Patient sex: M
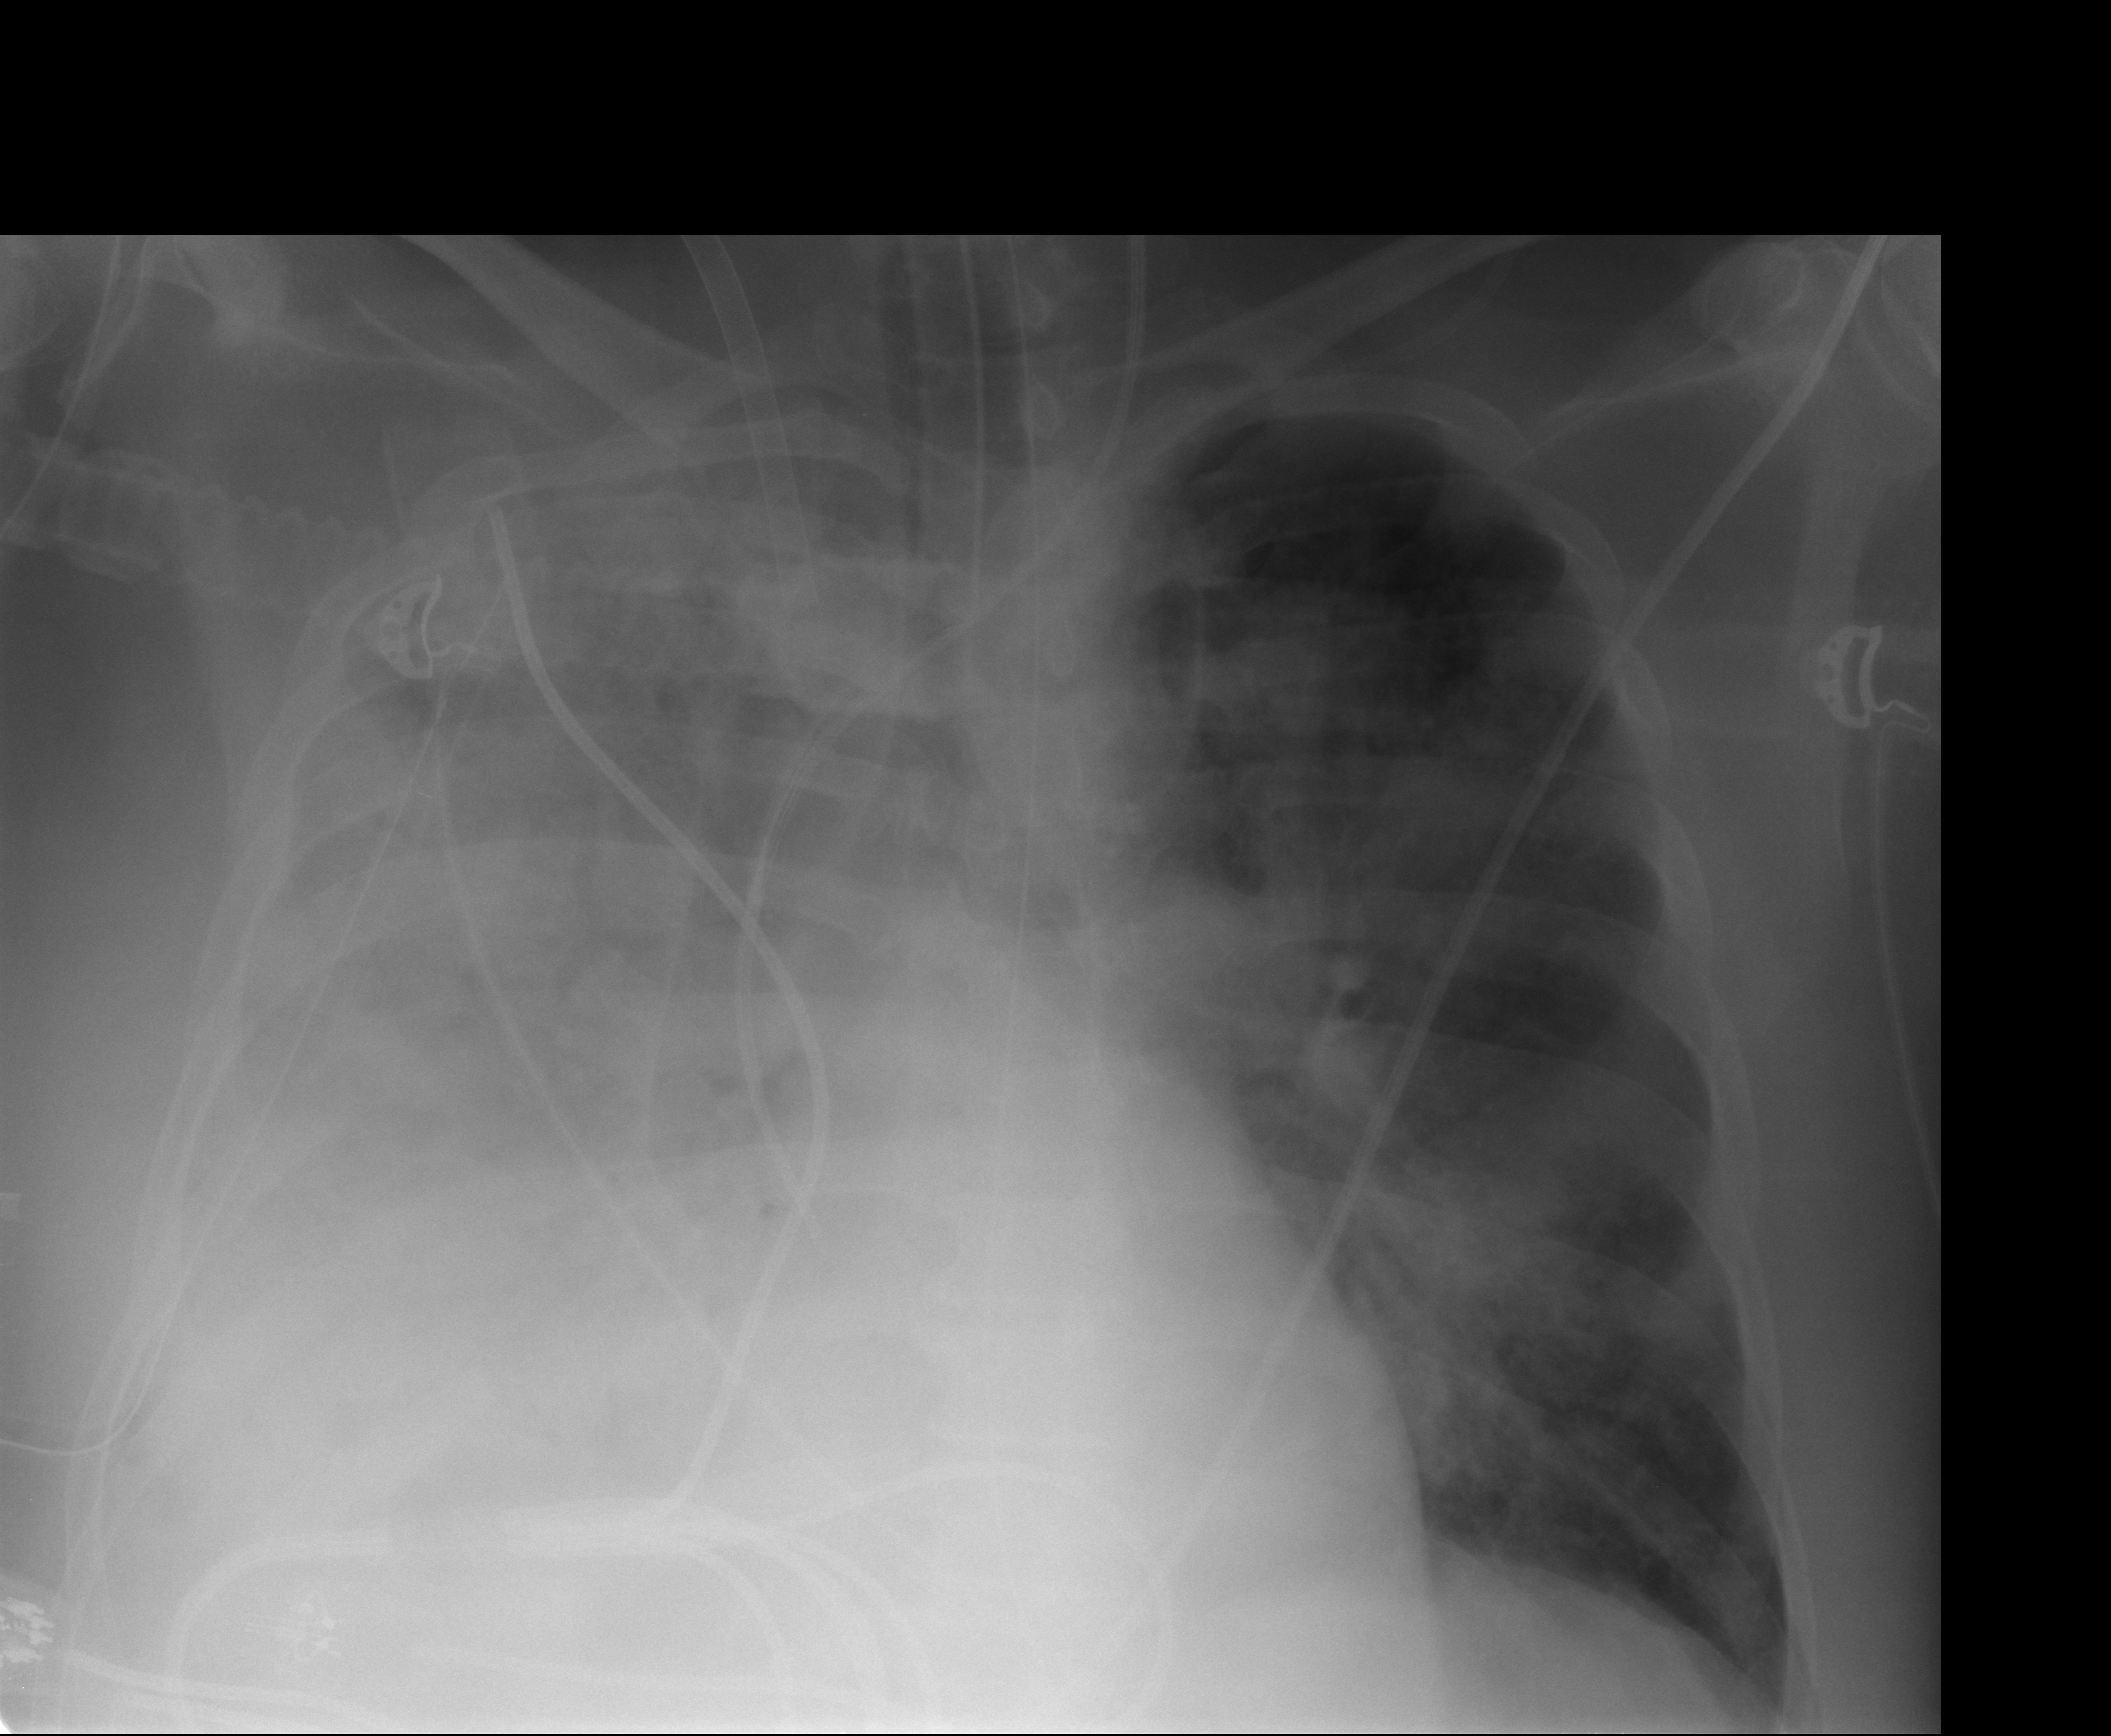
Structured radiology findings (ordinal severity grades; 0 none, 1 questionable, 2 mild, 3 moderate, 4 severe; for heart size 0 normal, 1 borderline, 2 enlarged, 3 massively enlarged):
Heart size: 0
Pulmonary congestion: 2
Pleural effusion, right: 4
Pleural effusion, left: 1
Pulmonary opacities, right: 4
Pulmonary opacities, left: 3
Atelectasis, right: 3
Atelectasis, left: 2